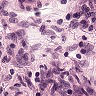
Metastatic tissue present: no